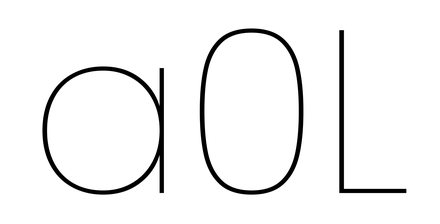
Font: Poppins-Thin